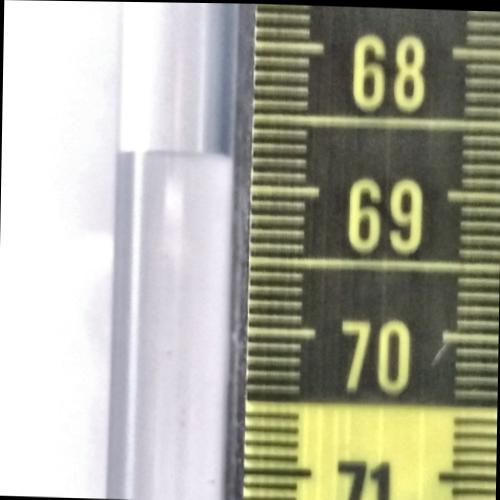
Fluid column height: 68.8 cm